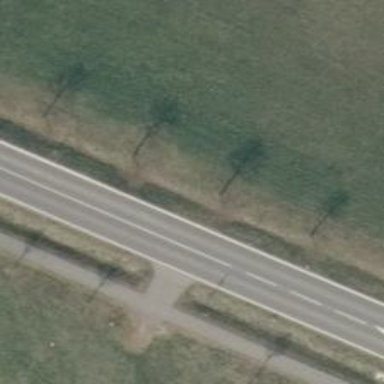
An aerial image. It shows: Asphalt road classified as primary highway.